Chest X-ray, AP view. Patient: 55 years old, sex F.
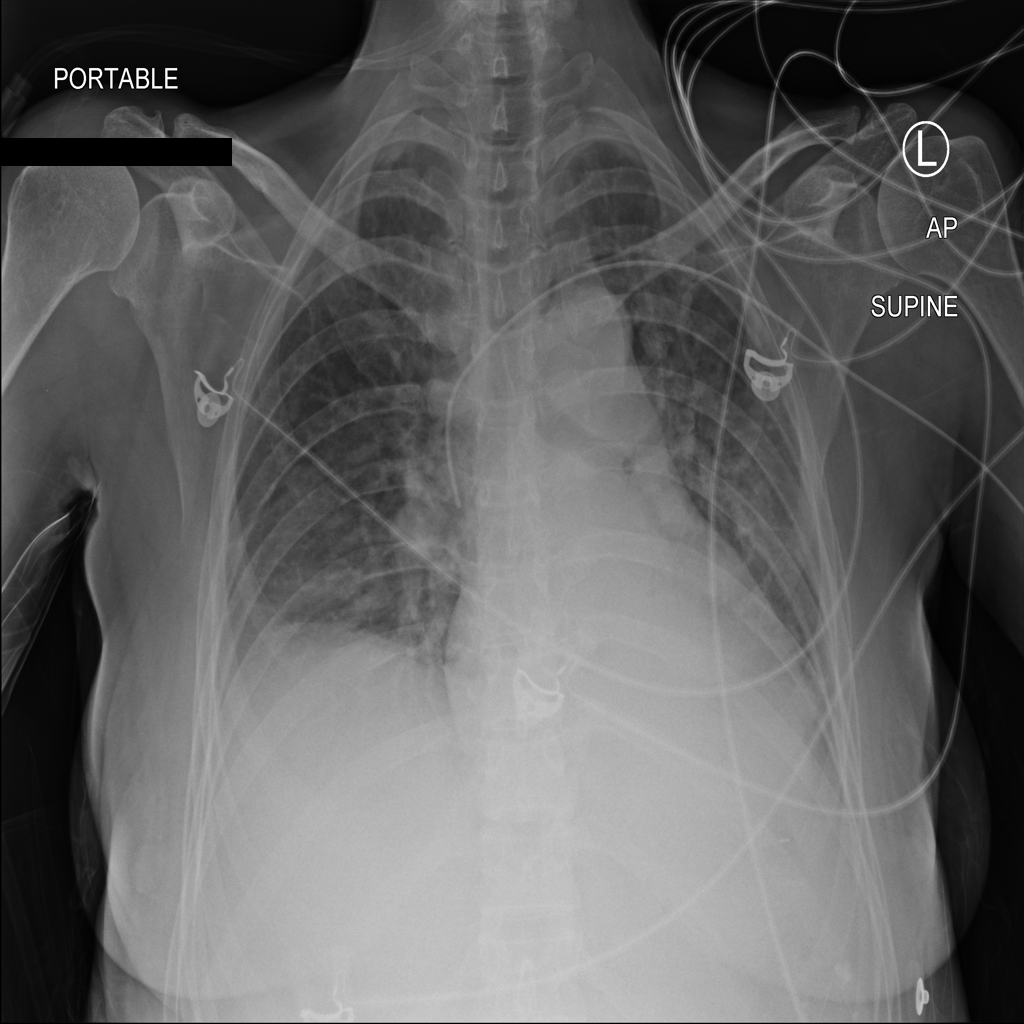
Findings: Atelectasis, Effusion, Infiltration